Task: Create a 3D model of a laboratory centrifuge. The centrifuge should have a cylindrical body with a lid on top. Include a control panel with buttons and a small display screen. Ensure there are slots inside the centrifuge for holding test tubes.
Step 384:
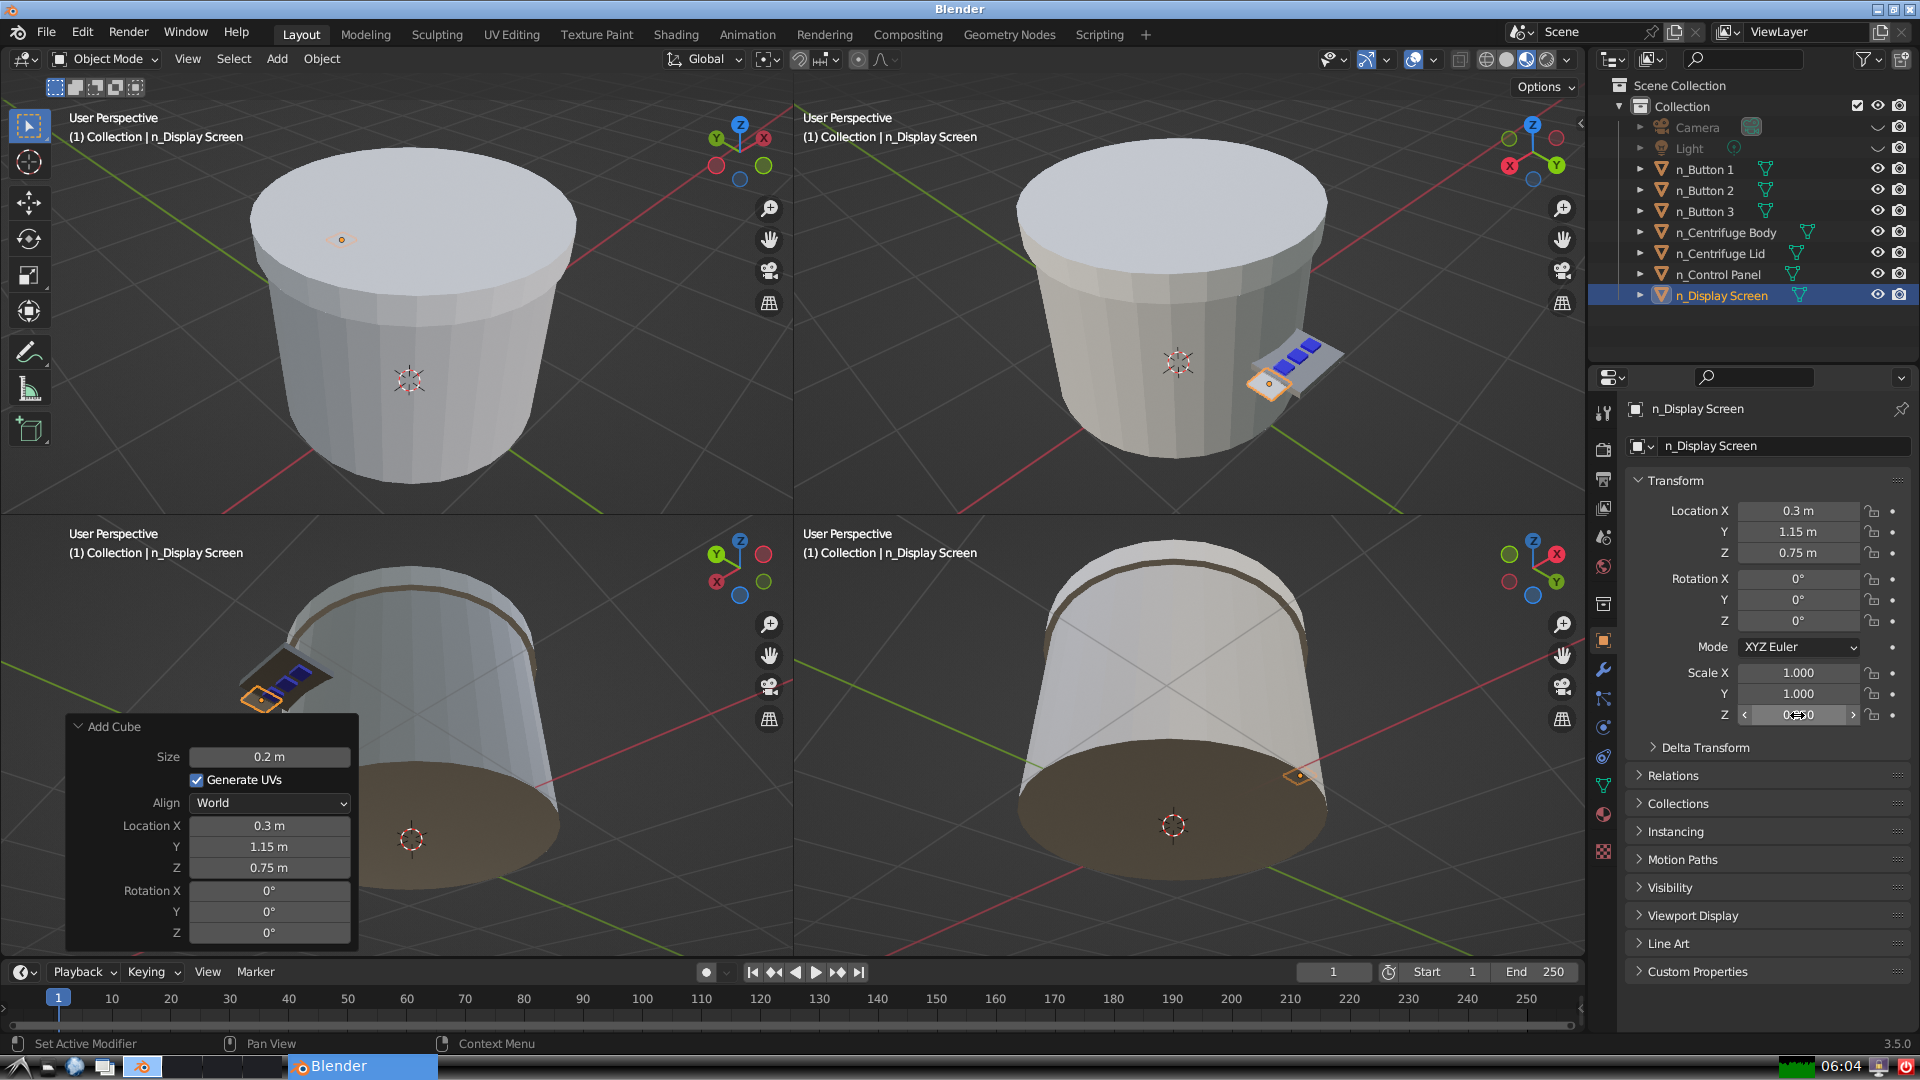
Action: {"mouse_move": [960, 540]}